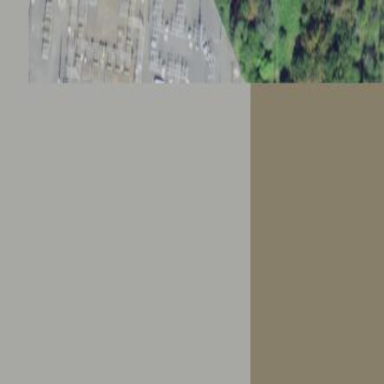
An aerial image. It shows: Outdoor distribution substation.